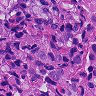
Metastatic tissue present: yes